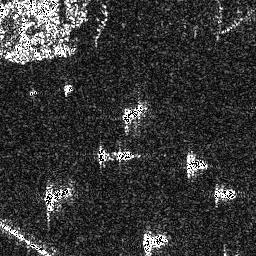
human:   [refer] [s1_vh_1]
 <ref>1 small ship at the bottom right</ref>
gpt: <box>[[82, 71, 92, 78, 0]]</box>

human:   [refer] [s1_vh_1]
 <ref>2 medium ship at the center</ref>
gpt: <box>[[36, 56, 52, 64, 0]], [[46, 38, 57, 50, 0]]</box>